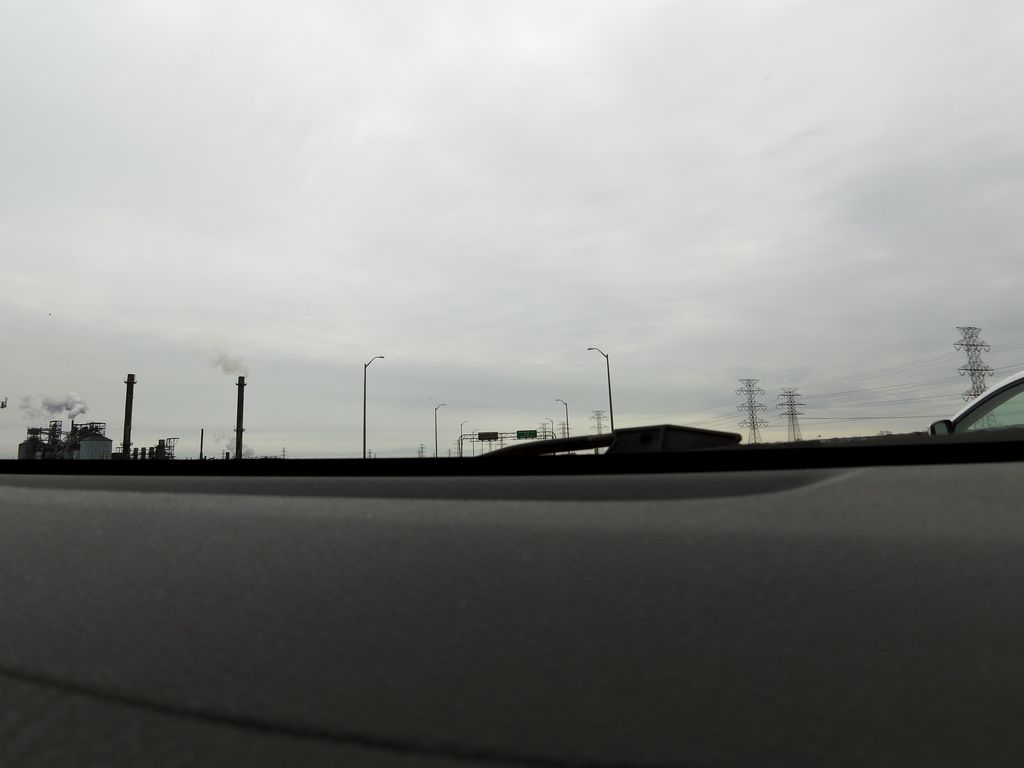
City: hamilton